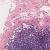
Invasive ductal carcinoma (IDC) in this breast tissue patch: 0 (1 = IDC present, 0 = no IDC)